Field crop: tomato
Growth stage: 1
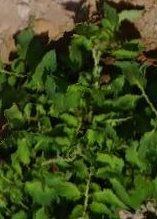
Species: tomato